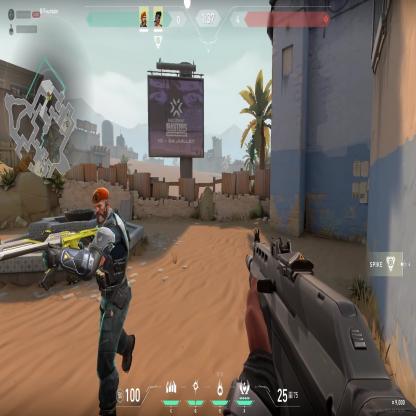
Label: teammate